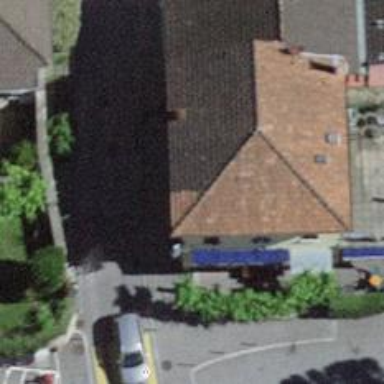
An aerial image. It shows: Pub.